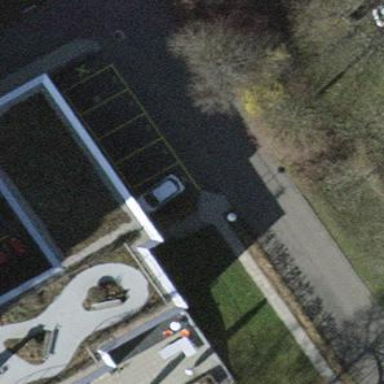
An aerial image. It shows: Street-side parking area.